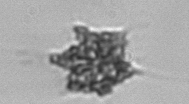
Label: Dictyocha